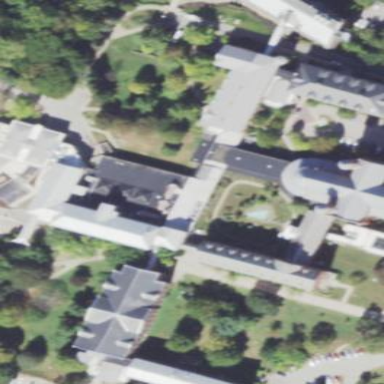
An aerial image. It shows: College building.